Interaction volume radius: 5 \u00c5
Interaction volume height: 10 \u00c5
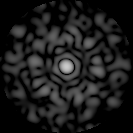
Disorder parameter: 0.7643